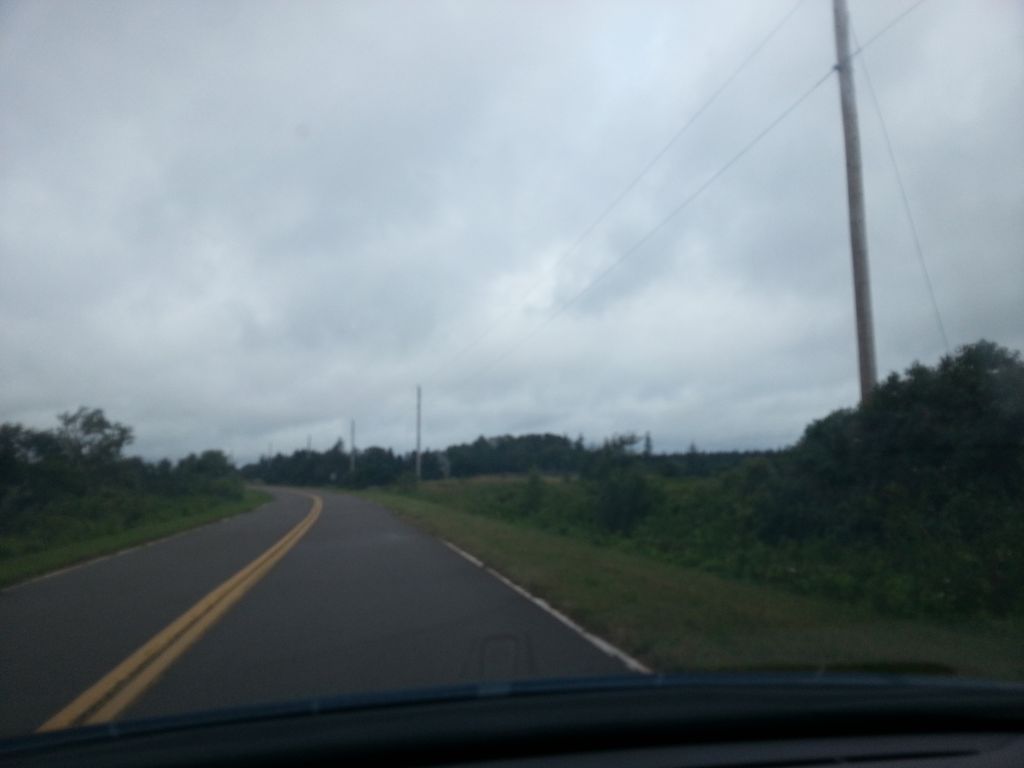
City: charlottetown